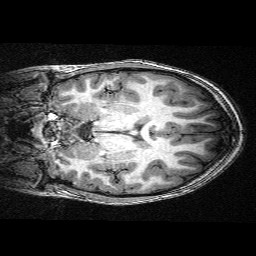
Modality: T1w
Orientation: coronal
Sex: male
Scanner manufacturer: siemens
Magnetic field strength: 3 T
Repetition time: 2.3 s
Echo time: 0.00336 s